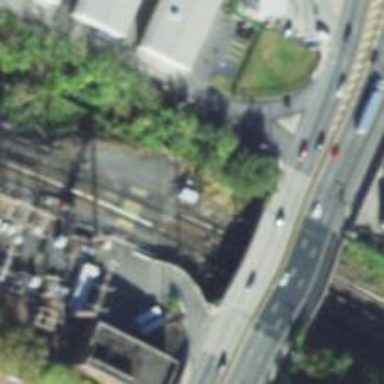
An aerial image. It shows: Railway track with contact line for electrification.